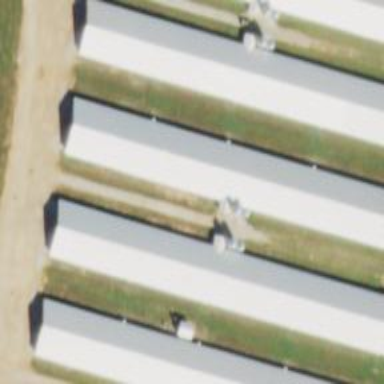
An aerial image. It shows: Poultry house.